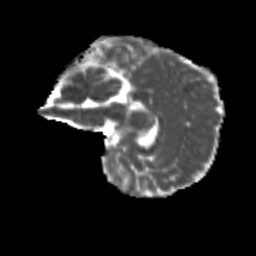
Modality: MD
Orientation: sagittal
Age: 10
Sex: female
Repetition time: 9.512 s
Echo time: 0.089 s